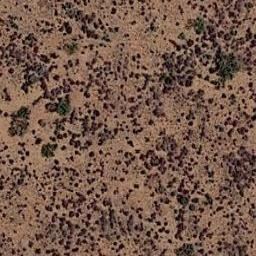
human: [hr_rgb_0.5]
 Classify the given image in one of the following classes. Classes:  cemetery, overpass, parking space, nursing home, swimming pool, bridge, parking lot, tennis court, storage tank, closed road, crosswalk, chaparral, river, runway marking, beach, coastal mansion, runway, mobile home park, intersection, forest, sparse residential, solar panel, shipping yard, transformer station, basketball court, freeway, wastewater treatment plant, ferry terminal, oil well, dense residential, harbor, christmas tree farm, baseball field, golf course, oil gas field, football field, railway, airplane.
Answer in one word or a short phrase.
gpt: chaparral